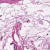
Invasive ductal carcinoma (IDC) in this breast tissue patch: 0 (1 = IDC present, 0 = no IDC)